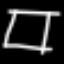
Label: square